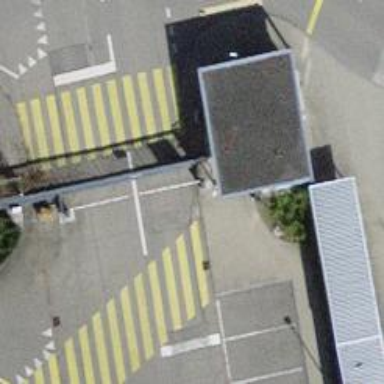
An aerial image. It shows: Lift gate barrier.